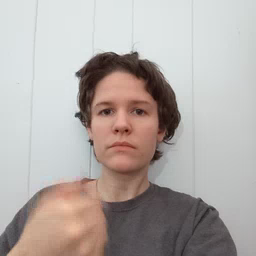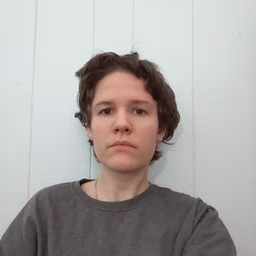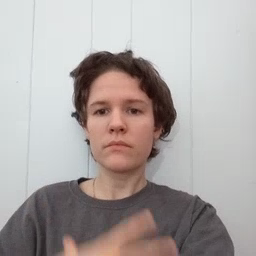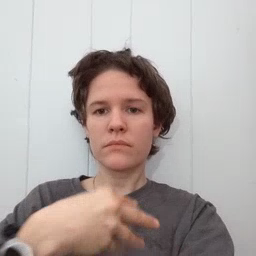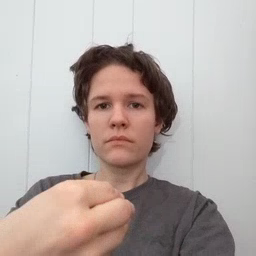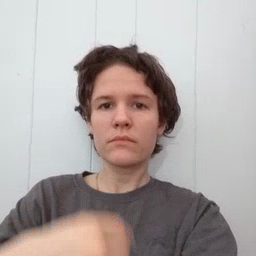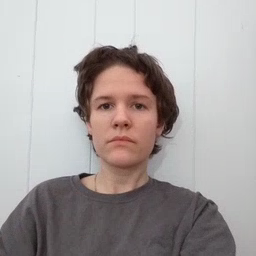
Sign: white